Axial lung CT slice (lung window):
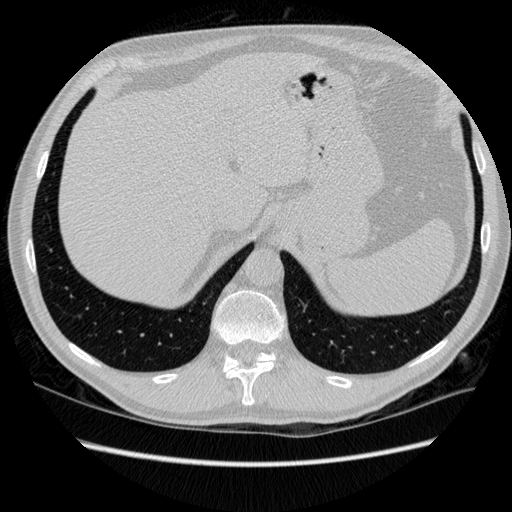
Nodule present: no